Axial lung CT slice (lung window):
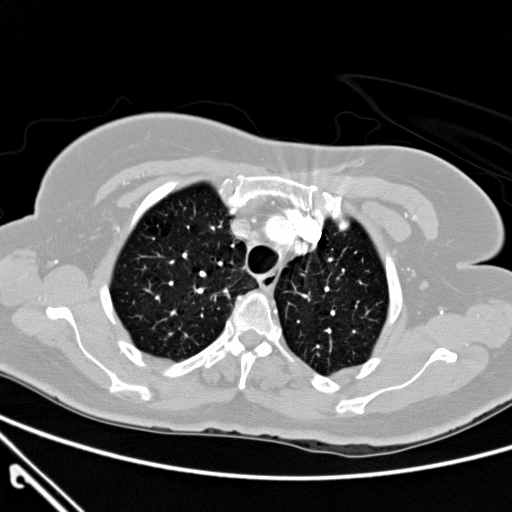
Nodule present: no